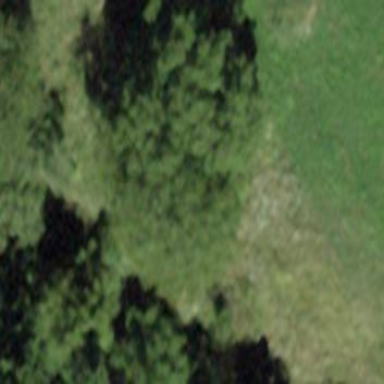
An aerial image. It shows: Forest area.